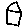
Label: house